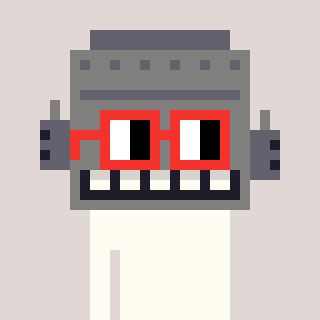
a pixel art character with square red glasses, a robot-shaped head and a bluegrey-colored body on a warm background